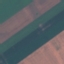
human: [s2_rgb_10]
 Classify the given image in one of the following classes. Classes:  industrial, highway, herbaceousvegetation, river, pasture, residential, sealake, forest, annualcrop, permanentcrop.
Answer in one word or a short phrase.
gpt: AnnualCrop